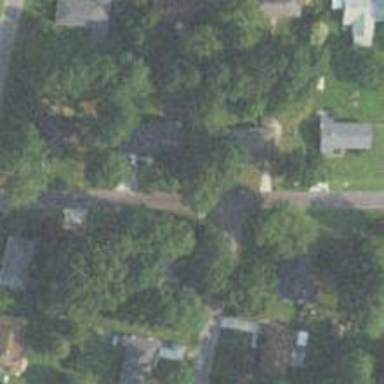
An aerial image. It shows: Residential road.